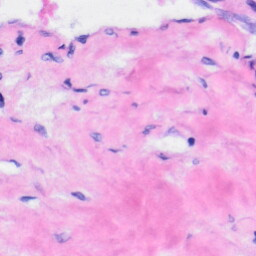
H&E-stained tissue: Liver